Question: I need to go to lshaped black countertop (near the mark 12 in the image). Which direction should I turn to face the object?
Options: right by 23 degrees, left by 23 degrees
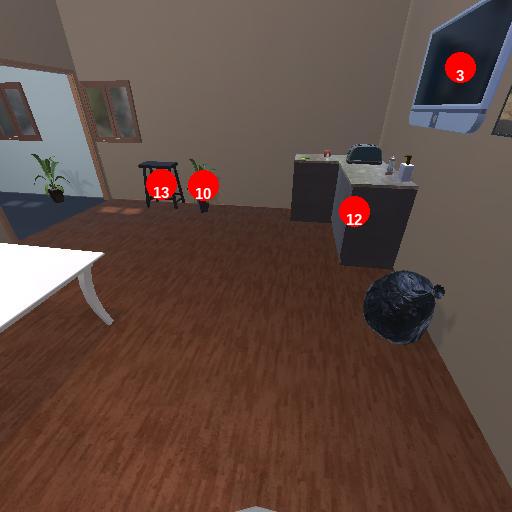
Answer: right by 23 degrees